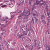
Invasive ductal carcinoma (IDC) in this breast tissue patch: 1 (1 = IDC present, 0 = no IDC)